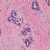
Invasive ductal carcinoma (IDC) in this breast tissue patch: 0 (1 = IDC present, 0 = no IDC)